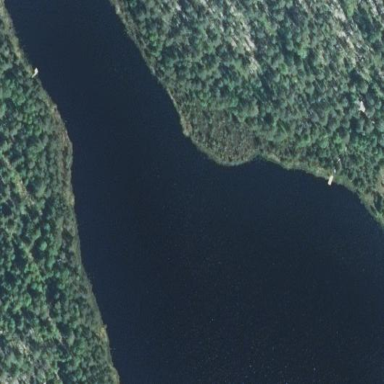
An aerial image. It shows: Lake with natural water.